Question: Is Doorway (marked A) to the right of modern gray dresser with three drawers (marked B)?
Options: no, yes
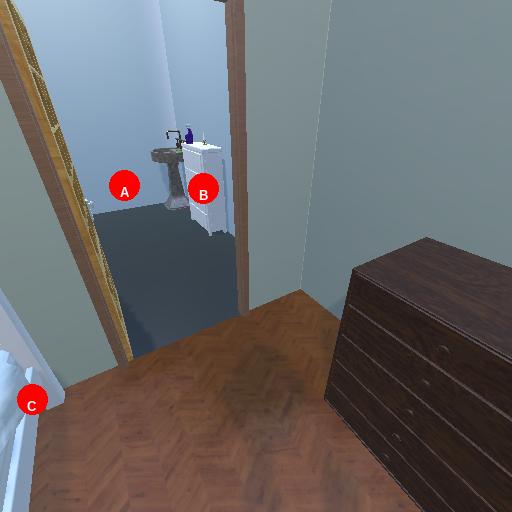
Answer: no